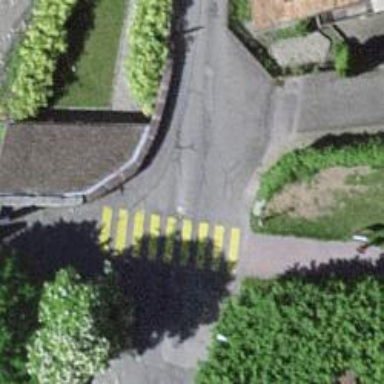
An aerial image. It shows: Uncontrolled crossing on the road.